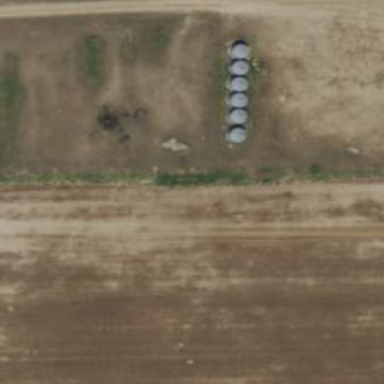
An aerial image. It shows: Silo.